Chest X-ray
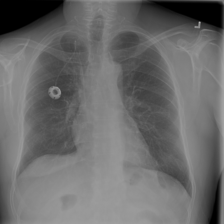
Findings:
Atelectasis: negative
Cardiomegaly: negative
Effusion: negative
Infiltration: negative
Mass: negative
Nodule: negative
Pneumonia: negative
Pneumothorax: negative
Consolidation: negative
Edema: negative
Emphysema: negative
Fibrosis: negative
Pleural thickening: negative
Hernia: negative